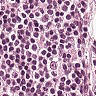
Metastatic tissue present: no